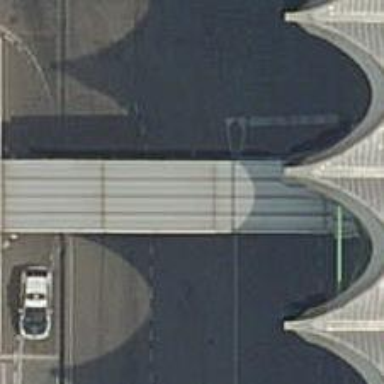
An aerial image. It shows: Airport gate.